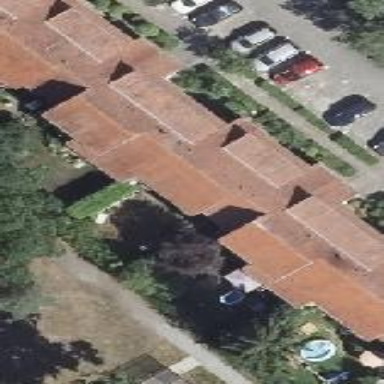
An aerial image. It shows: Terrace building with gabled roof.